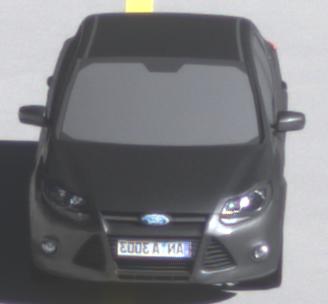
Make: Ford
Model: Focus 1.6 Ti-VCT
Detailed model: Focus (III)
Model produced from: 2011/09
Model produced until: 2014/09
Doors: 5
Color: gray
Road condition: dry road
Daytime: morning or afternoon
Contrast: high contrast